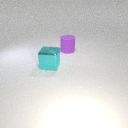
large cyan metal cube in front of large purple rubber cylinder